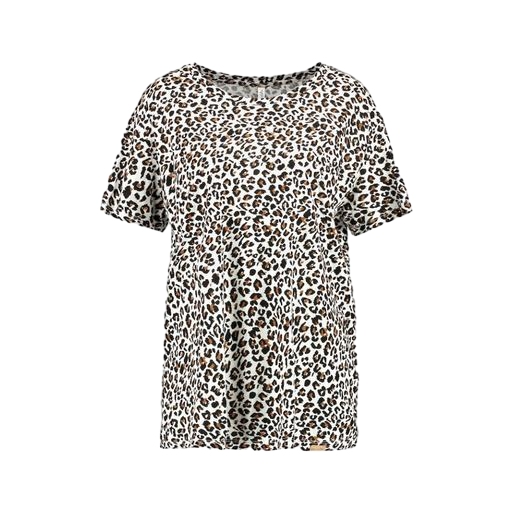
blue animal-print t-shirt only macy, black plus size printed t-shirt only macy, multicolor women's leopard-print t, white background